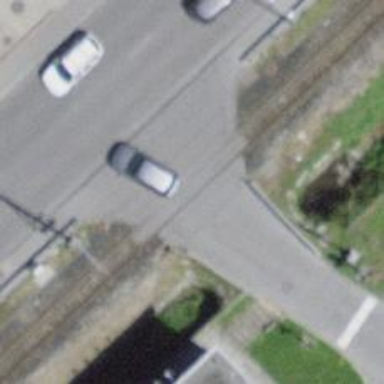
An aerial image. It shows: Level crossing at the railway with full barrier.